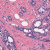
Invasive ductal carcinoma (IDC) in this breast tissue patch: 0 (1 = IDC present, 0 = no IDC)